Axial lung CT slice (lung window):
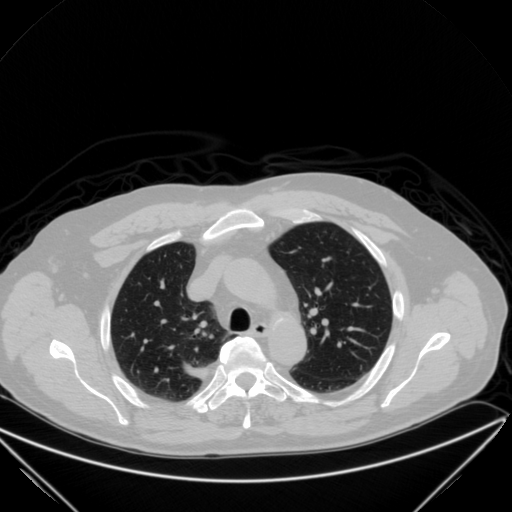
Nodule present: yes
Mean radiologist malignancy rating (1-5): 3